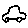
Label: car